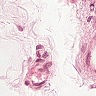
Metastatic tissue present: no